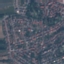
Label: Residential